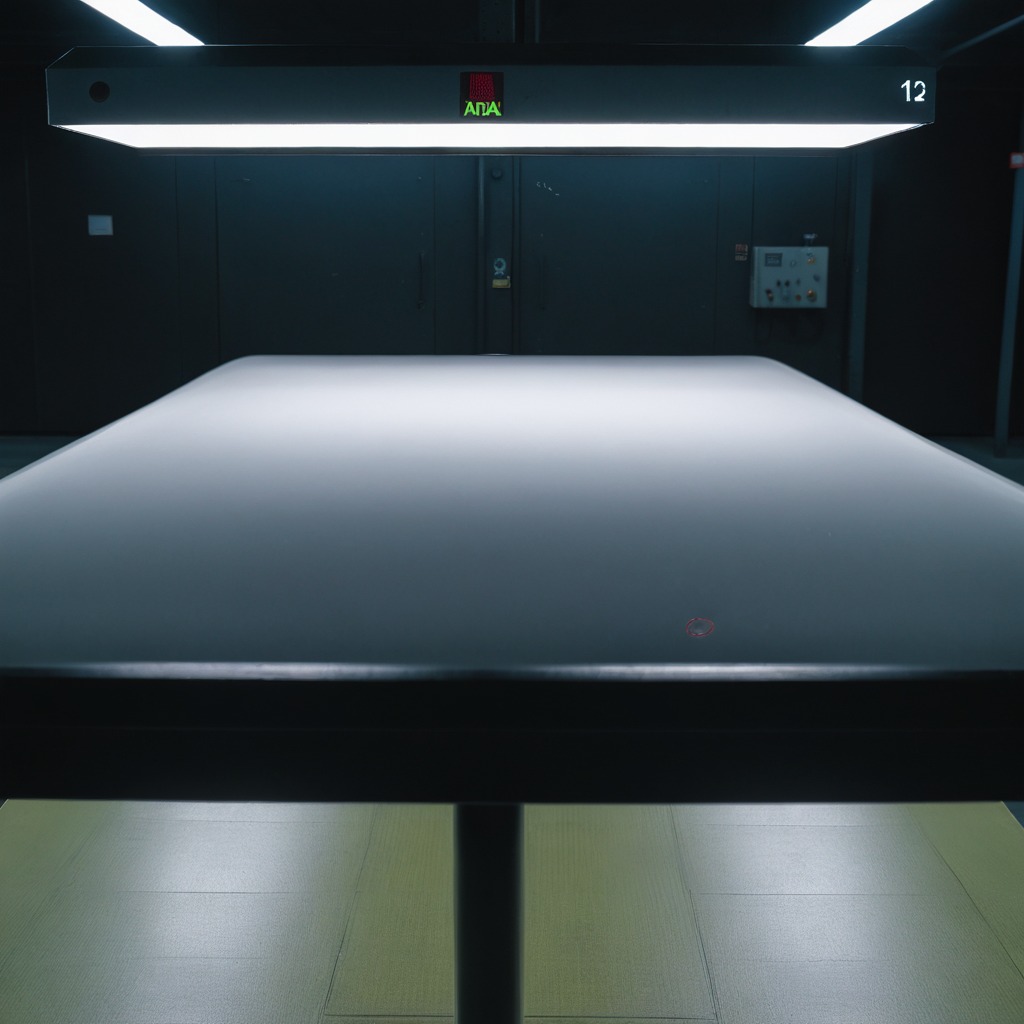
A rubber O-ring is lying on the table.